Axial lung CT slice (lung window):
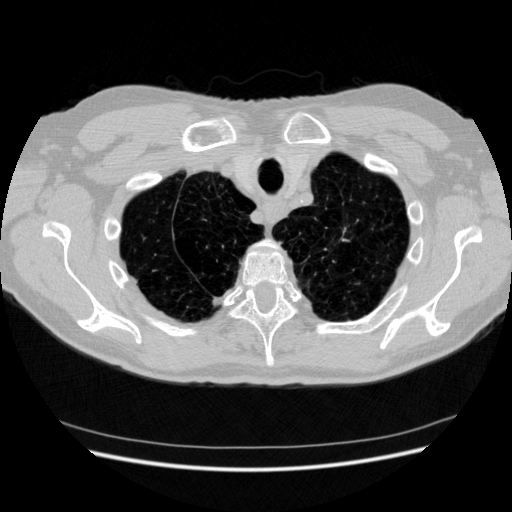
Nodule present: no